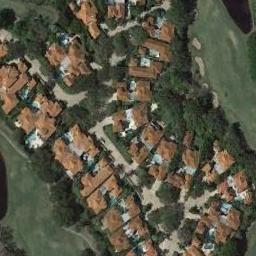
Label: dense_residential